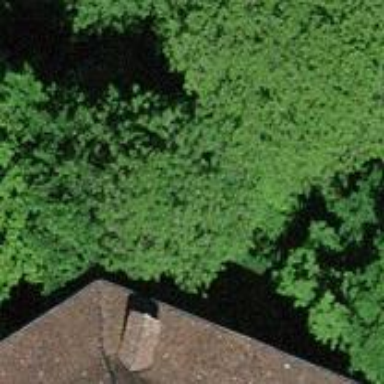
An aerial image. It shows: Beautiful tree in nature.